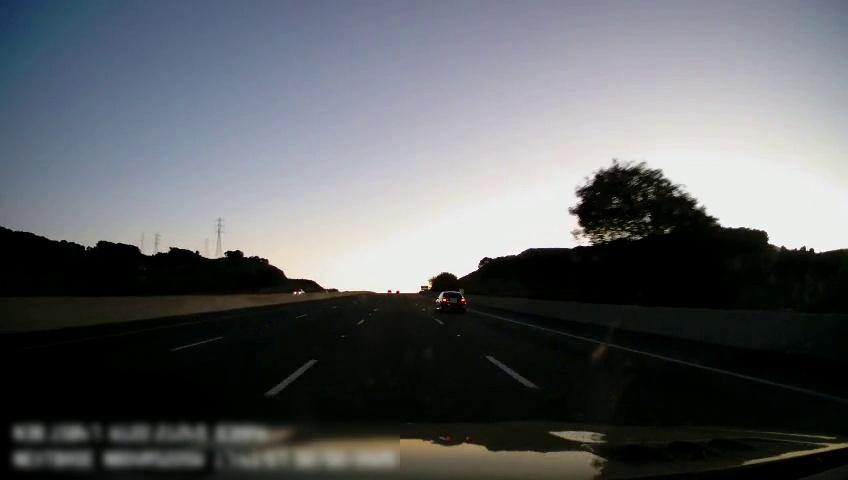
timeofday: Dusk/Dawn/Twilight
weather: Sunny
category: Drivable Space
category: Vehicles | Car
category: Vehicles | Truck
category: Lanes | Alternate Lane
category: Lanes | Current Lane
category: Lanes | Current Lane
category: Lanes | Alternate Lane
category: Lanes | Alternate Lane